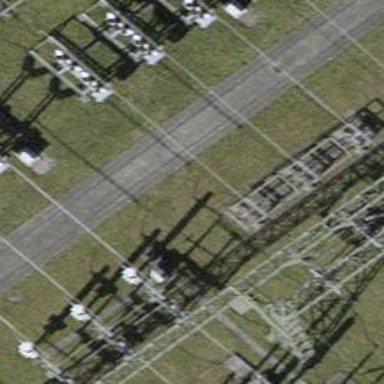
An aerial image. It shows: Bay where power lines run through.